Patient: sex M, age 81
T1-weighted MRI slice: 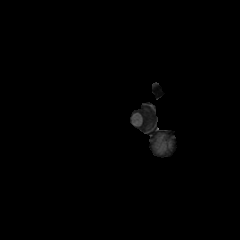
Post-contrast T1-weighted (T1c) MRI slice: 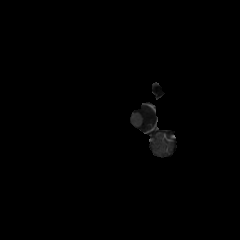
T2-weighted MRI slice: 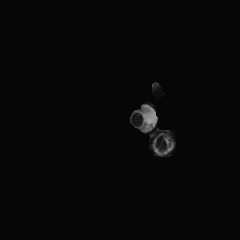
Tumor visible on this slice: no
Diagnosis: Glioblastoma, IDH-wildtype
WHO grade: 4